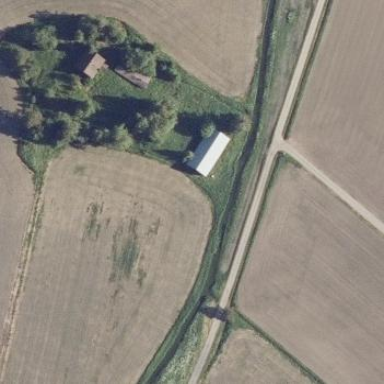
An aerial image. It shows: Farmyard area.